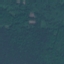
Land use / land cover class: Forest